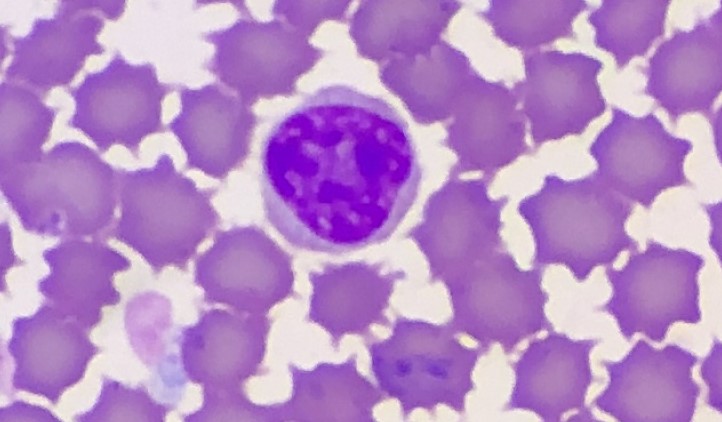
White blood cell type: Lymphocyte